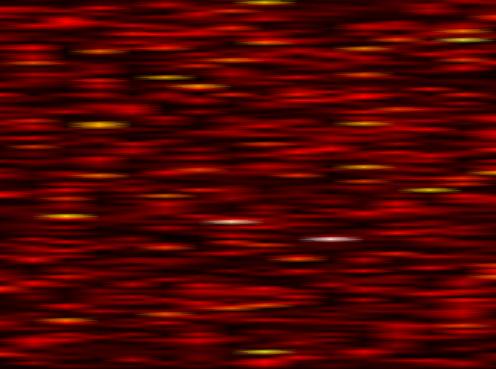
Label: FOFDM